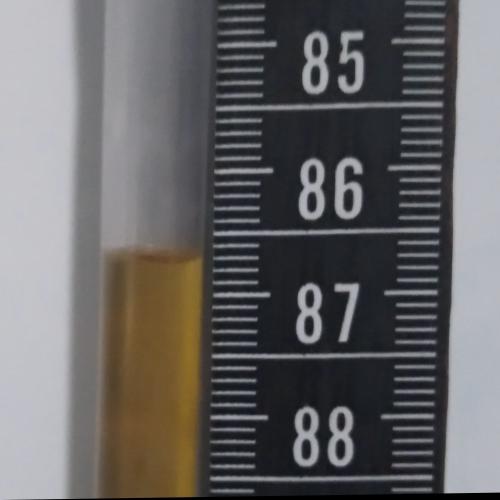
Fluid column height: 86.7 cm